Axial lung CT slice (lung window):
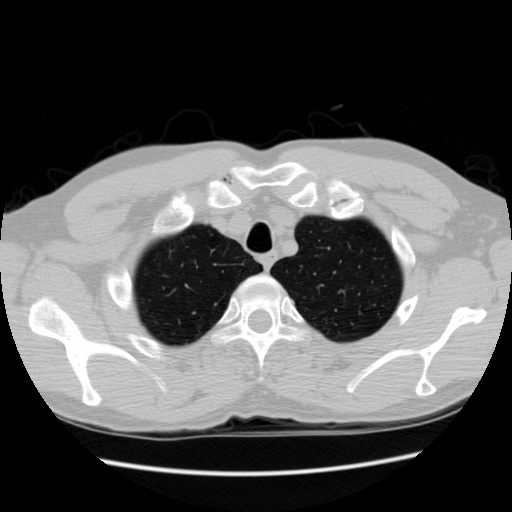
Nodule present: no